四年级 · 算术
下面选项中, （）可以表示乘法分配律。

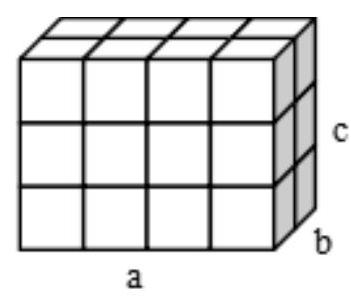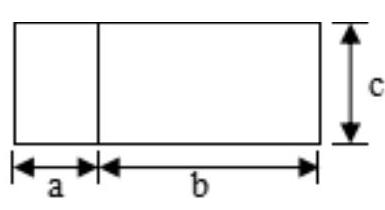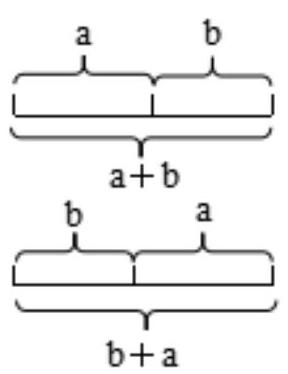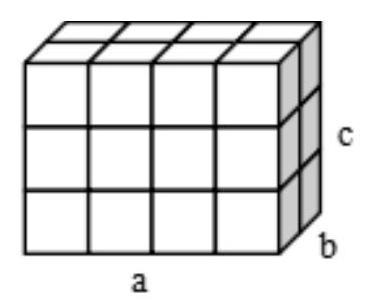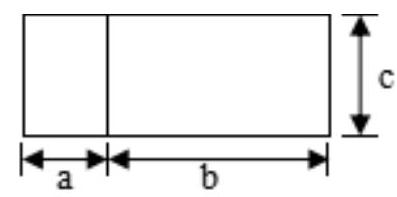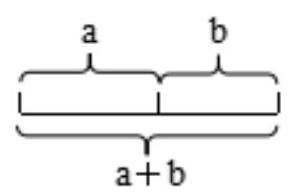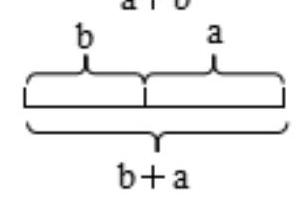
A.

B.
长方形的面积是多少?
一共有多少个小正方体?

C.

线段之和是多少?

答案: B
解析: 解$\mathrm{B}$

【分析】乘法结合律的特点是三个数相乘, 先把前两个数相乘, 或先把后两个数相乘, 积不变; 乘法分配律的特点是两个数的和与一个数相乘, 可以先把它们与这个数分别相乘, 再相加; 加法交换律的特点是两个数相加, 交换加数的位置, 和不变, 依此选择。
【详解】A.

此图列式为: $\mathrm{a} \times \mathrm{b} \times \mathrm{c}=\mathrm{a} \times(\mathrm{b} \times \mathrm{c})$, 这表示的是乘法结合律;

一共有多少个小正方体?

B.

此图列式为: $\mathrm{a} \times \mathrm{c}+\mathrm{b} \times \mathrm{c}=(\mathrm{a}+\mathrm{b}) \times \mathrm{c}$, 这表示的是乘法分配律;长方形的面积是多少?

C.

此图列式为: $\mathrm{a}+\mathrm{b}=\mathrm{b}+\mathrm{a}$, 这表示的是加法交换律。

线段之和是多少?

故答案为: B

【点睛】熟练掌握乘法分配律、乘法结合律和加法交换律的特点是解答此题的关键。